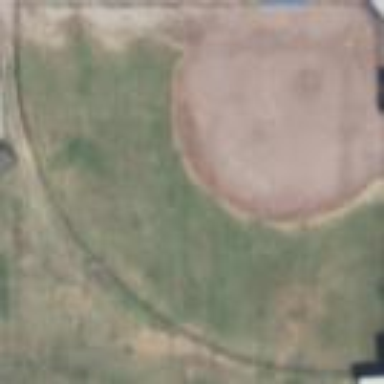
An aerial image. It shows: Baseball pitch for leisure and sports activities.